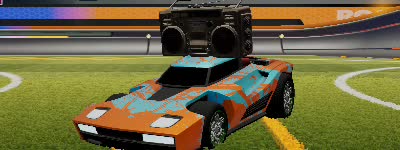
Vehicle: breakout